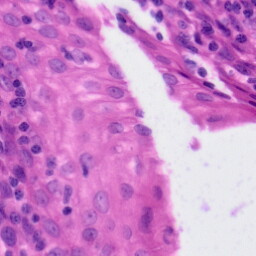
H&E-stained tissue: Tonsil